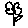
Label: flower